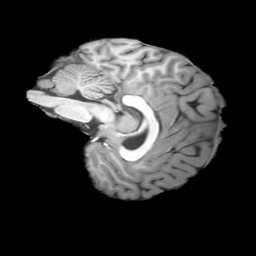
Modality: T1w
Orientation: sagittal